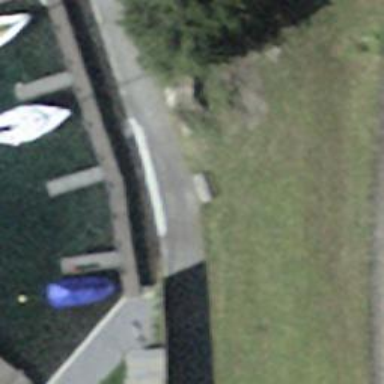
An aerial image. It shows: Bench.